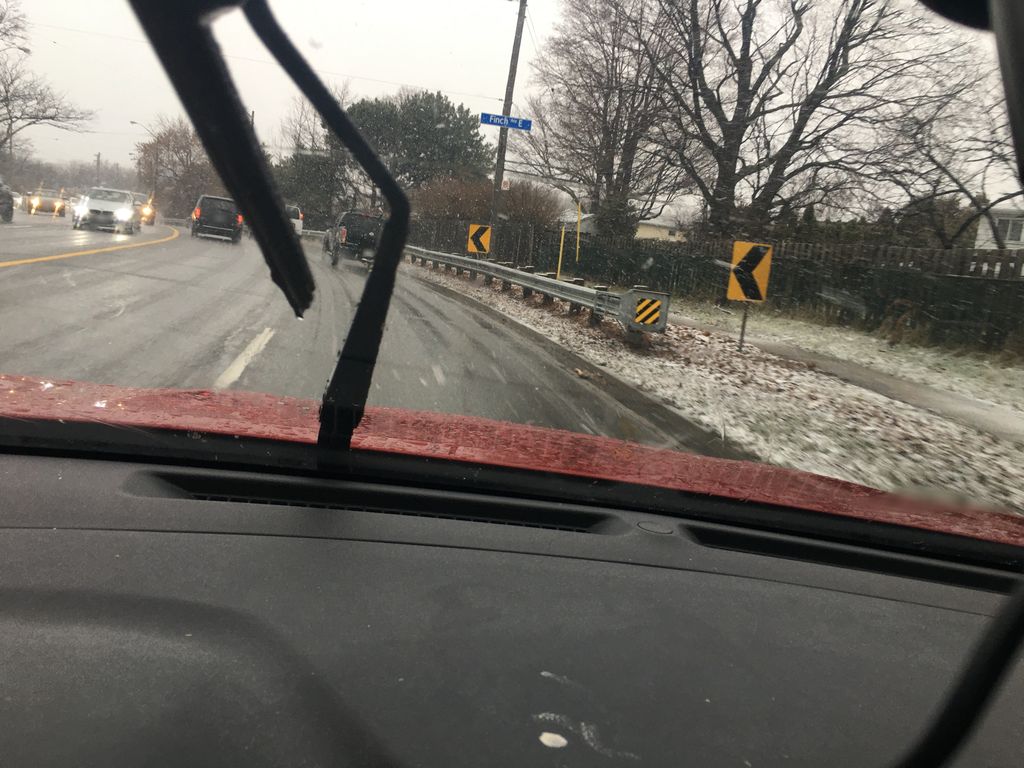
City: toronto